Question: How can I remove a user category from a Resharper Live Template? When only a category is selected (and not a template itself) the delete button is disabled:

None of the items provide context menus, and editing a template does not provide any way to edit it's categories.
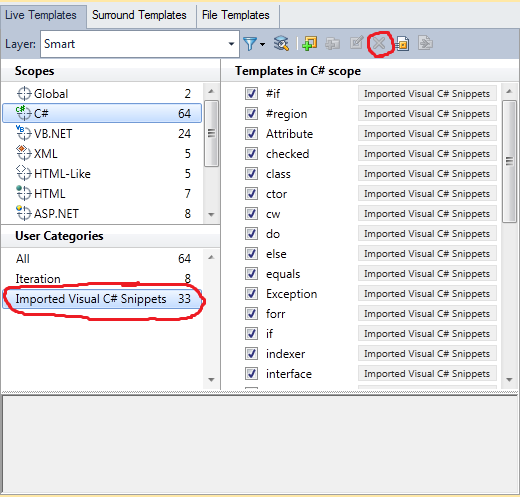
Answer: From the <URL>:
> There is a way. You just select that category, and drag the template
out to the "All" category.
(and I feel I must also quote a user comment:
> Your solution works but is not intuitive at all.
Quite.)